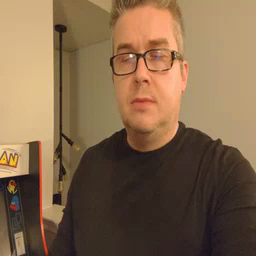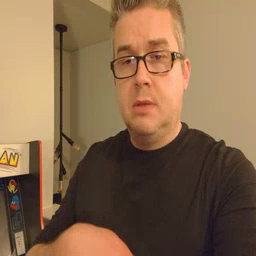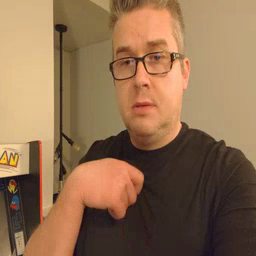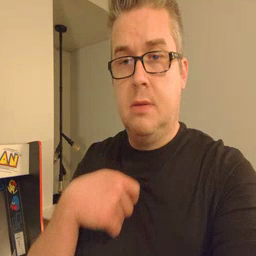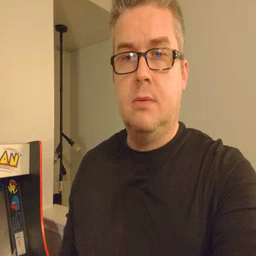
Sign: zipper